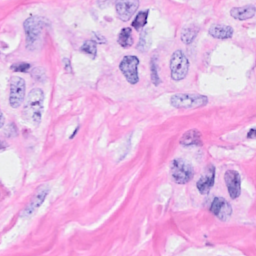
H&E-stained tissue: Breast